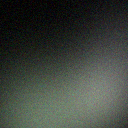
Screen state: off